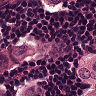
Metastatic tissue present: yes